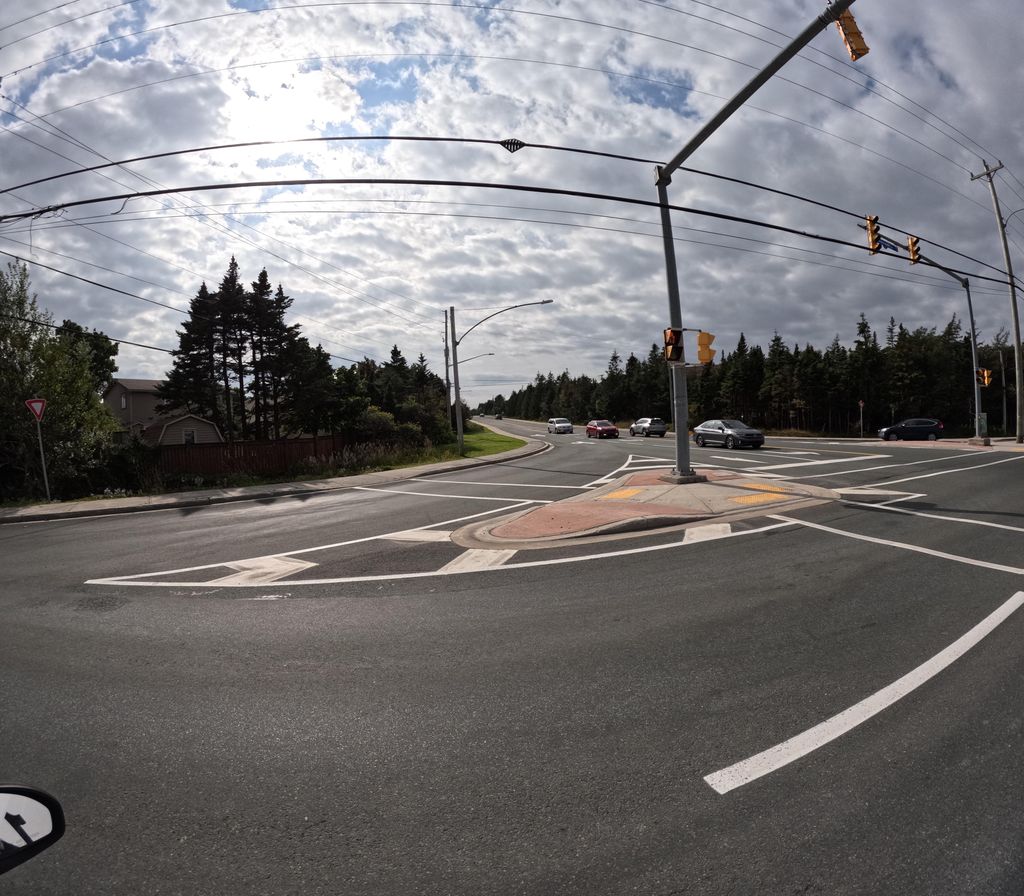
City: st_johns